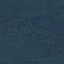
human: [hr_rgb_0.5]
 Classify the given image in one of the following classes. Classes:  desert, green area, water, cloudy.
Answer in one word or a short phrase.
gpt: green area